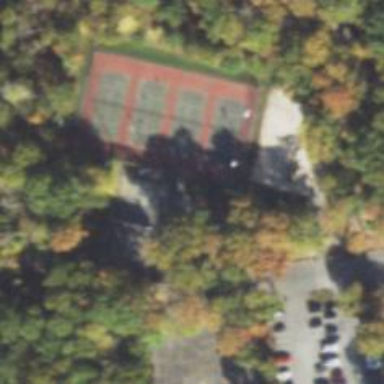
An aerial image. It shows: Tennis court on the leisure land pitch.